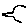
Label: bird